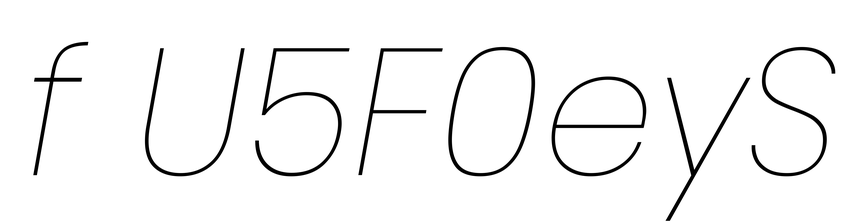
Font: Poppins-ThinItalic